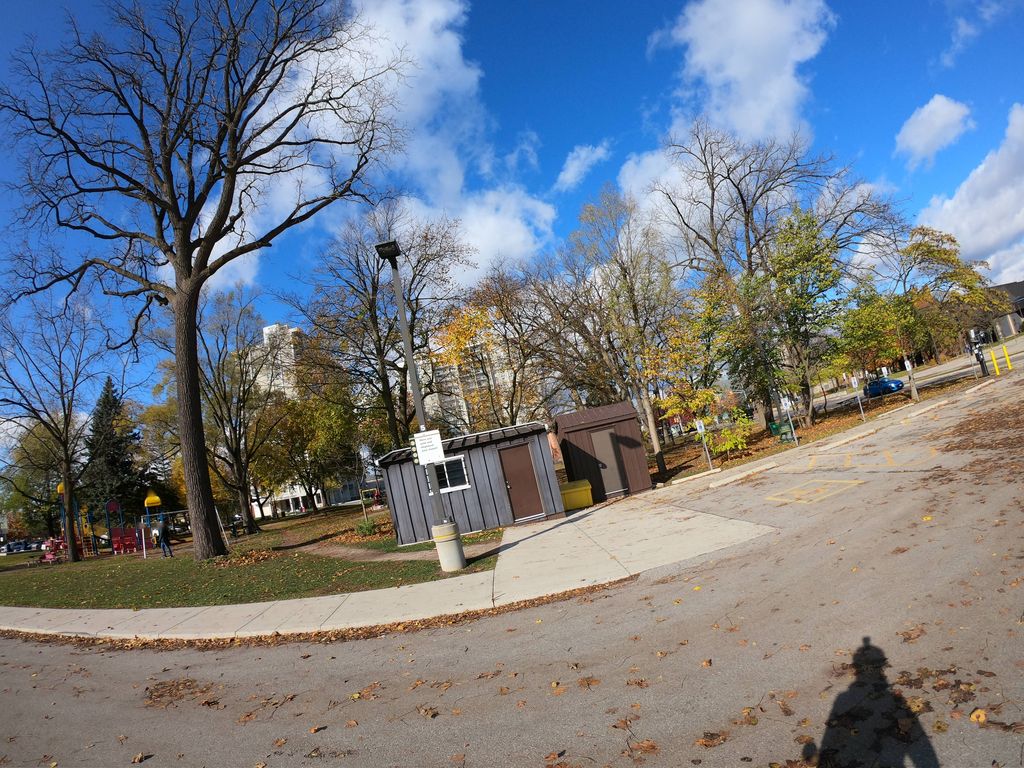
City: kitchener-waterloo